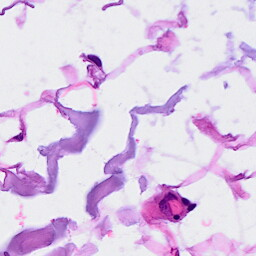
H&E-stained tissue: Breast